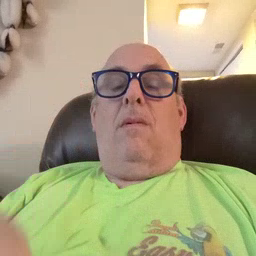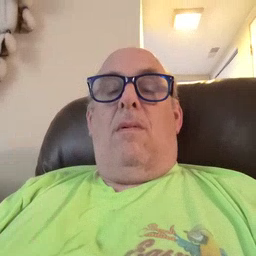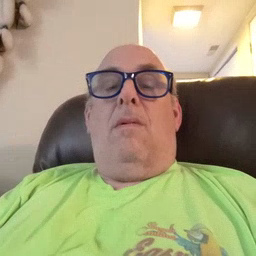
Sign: boat